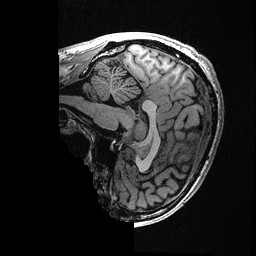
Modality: T1w
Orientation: sagittal
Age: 37
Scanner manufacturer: ge
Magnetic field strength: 3 T
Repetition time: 0.006952 s
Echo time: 0.00292 s